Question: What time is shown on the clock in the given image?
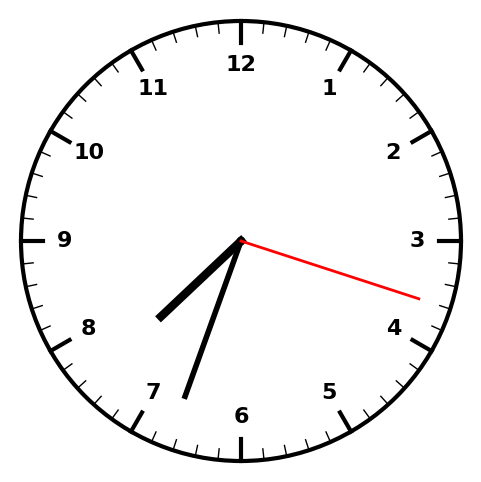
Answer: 07:33:18